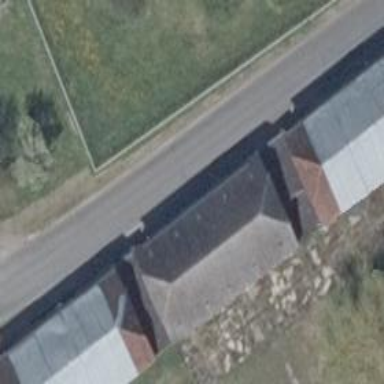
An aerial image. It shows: Stable building with white exterior and half-hipped roof made of red roof tiles.